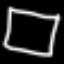
Label: square